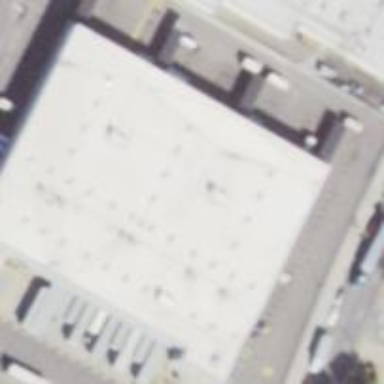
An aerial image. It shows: Warehouse.